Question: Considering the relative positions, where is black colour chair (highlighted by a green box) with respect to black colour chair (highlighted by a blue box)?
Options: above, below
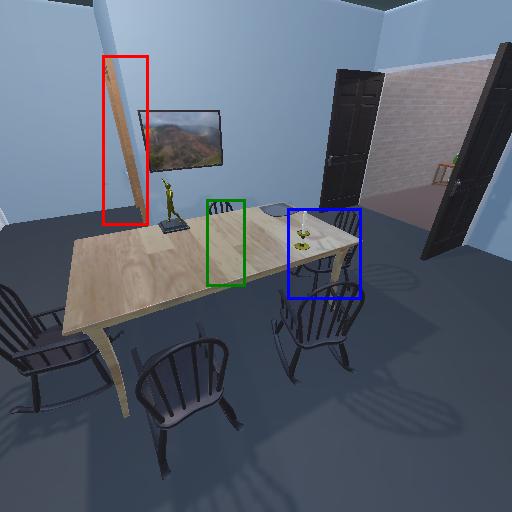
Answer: above